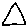
Label: triangle